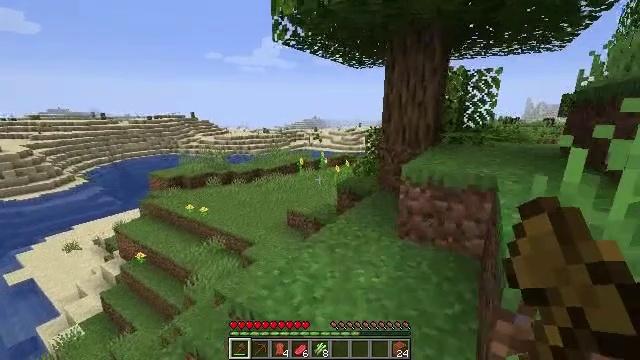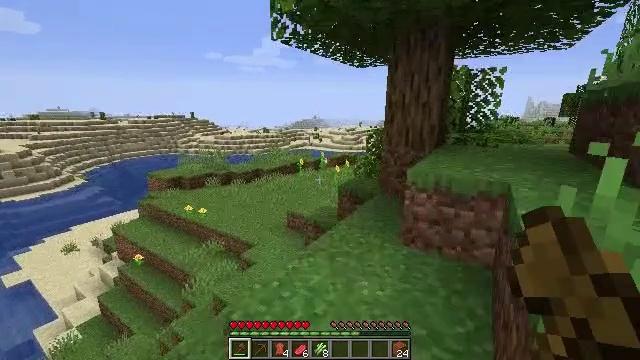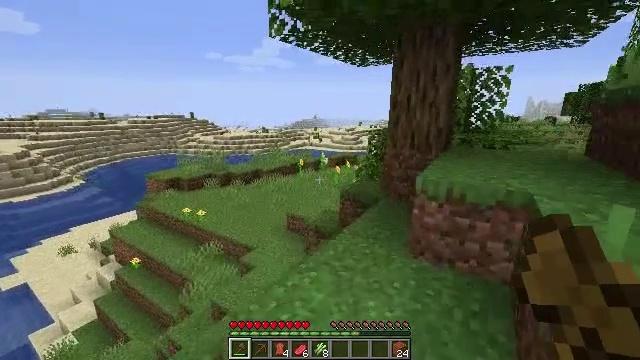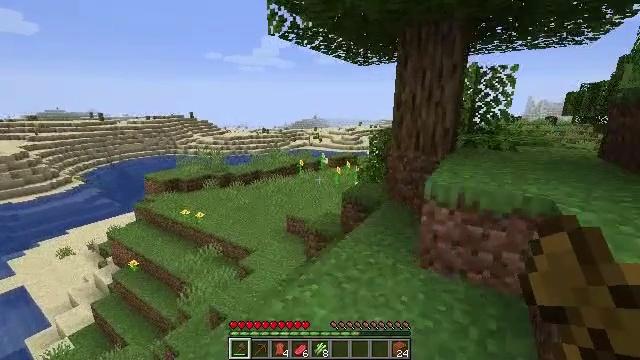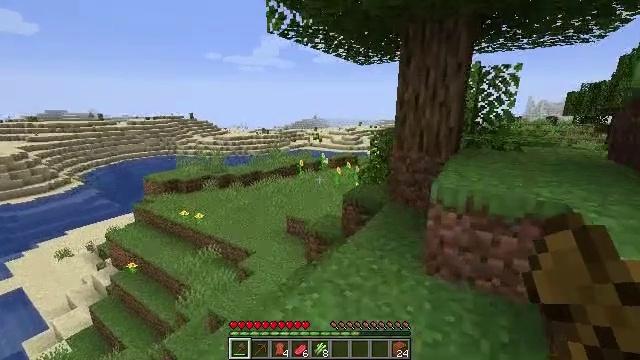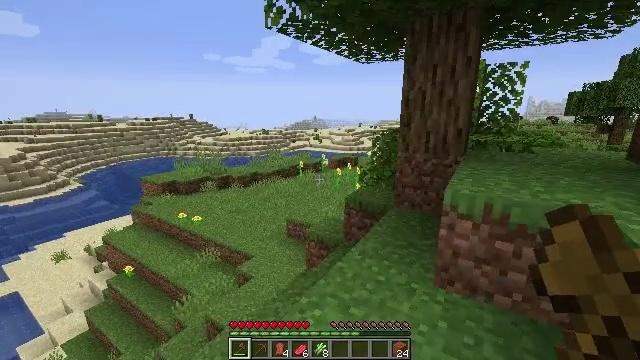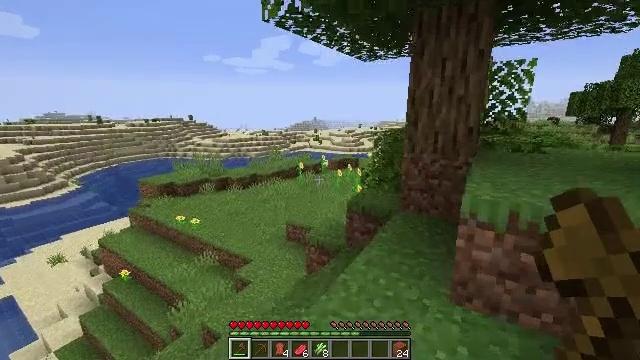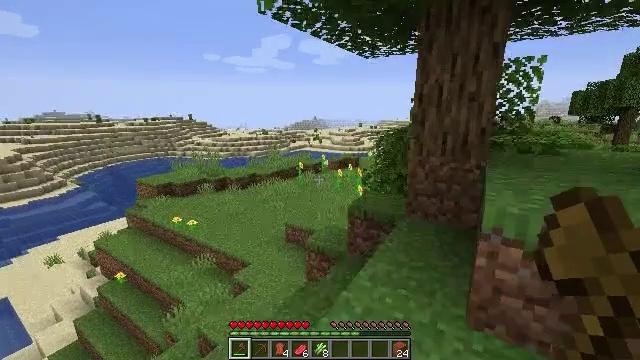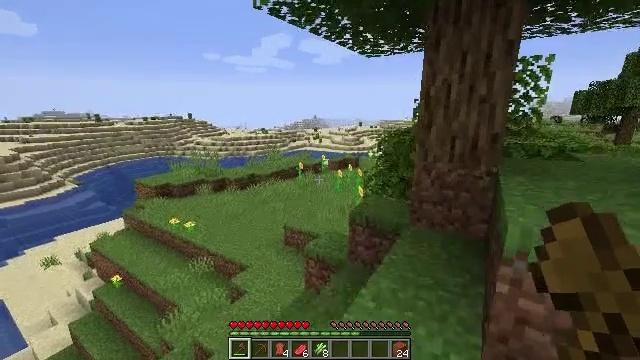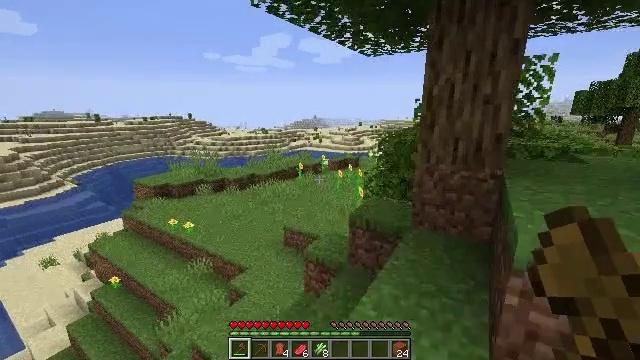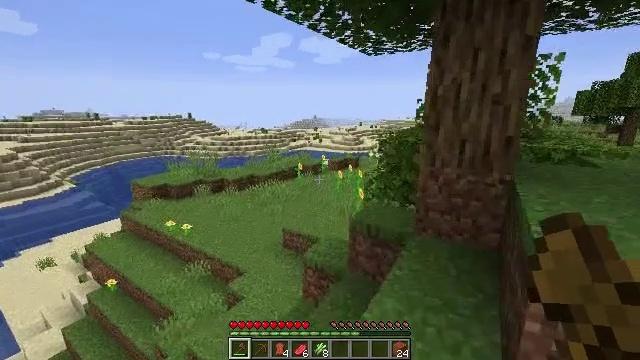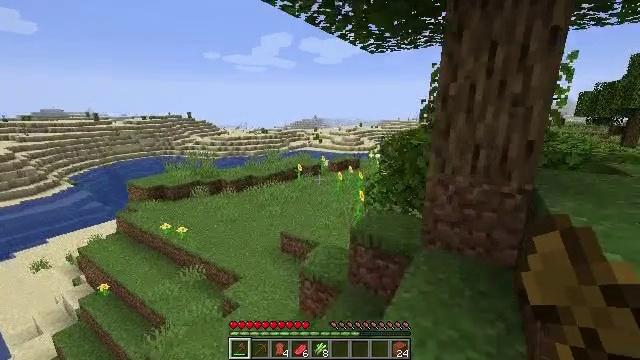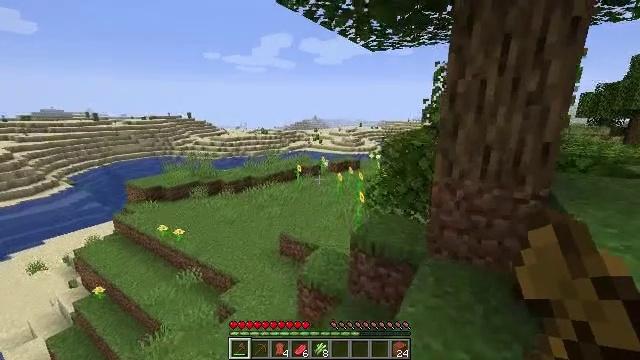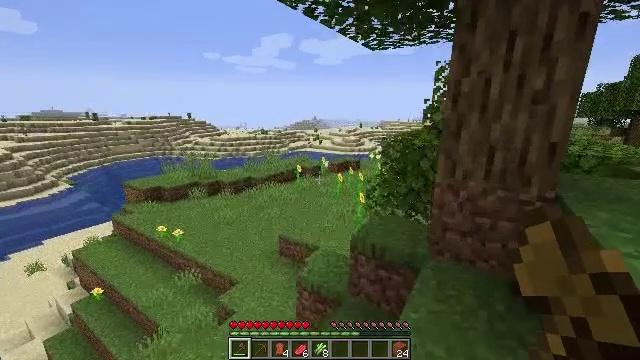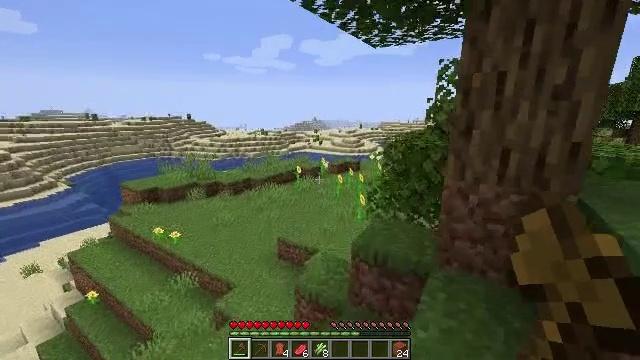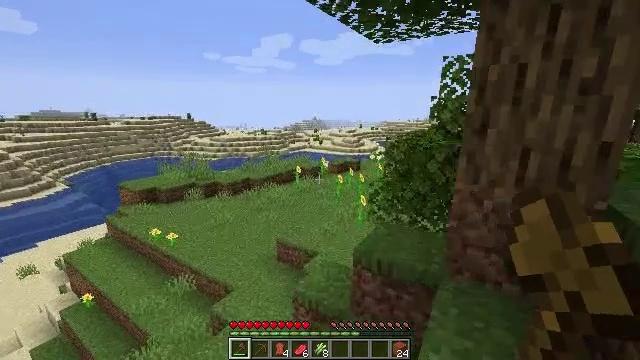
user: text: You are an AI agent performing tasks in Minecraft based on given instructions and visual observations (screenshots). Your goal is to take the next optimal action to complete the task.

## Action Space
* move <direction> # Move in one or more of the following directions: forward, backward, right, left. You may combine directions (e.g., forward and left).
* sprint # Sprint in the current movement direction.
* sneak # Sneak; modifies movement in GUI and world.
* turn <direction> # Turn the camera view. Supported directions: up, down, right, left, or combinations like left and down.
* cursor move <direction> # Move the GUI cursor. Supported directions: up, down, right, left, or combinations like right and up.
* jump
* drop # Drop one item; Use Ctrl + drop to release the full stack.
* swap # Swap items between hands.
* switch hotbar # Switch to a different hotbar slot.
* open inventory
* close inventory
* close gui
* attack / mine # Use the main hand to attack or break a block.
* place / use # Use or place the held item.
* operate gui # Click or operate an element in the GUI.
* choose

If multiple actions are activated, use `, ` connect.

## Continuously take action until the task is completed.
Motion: motion action
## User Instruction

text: Mine the sunflower from the ground.
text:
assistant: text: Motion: move forward
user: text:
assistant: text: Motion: move forward
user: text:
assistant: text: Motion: move forward
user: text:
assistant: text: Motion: move forward
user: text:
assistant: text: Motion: move forward
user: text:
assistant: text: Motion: move forward
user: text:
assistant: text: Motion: move forward
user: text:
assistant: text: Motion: move forward
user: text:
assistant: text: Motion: move forward
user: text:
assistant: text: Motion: move forward
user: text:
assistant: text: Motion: move forward
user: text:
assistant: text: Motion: move forward
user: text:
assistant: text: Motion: move forward
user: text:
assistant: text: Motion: move forward
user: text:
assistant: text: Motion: move forward
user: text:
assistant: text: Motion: move forward
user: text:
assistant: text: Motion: move forward
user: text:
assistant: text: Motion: move forward
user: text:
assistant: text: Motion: move forward
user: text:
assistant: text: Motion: move forward
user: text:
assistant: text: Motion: move forward
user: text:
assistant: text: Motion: move forward, turn right
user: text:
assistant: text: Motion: move forward, turn right
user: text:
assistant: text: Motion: move forward, turn right
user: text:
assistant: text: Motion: move forward, turn right
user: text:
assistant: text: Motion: move forward
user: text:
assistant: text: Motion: move forward
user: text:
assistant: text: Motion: move forward
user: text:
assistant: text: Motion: move forward
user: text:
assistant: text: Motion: move forward